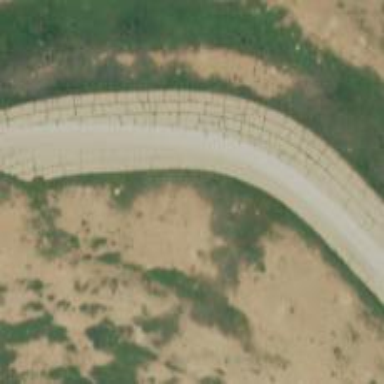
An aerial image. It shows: Service road.